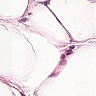
Metastatic tissue present: no